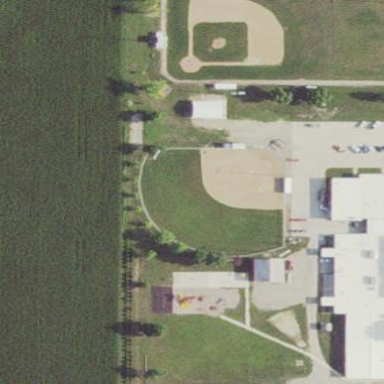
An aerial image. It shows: Baseball pitch for leisure land.